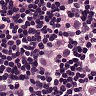
Metastatic tissue present: yes